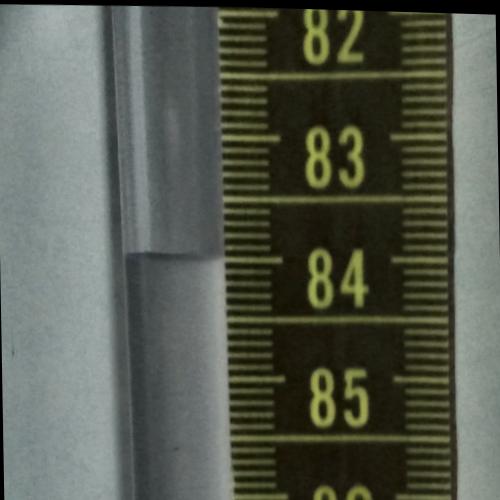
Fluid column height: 84.0 cm